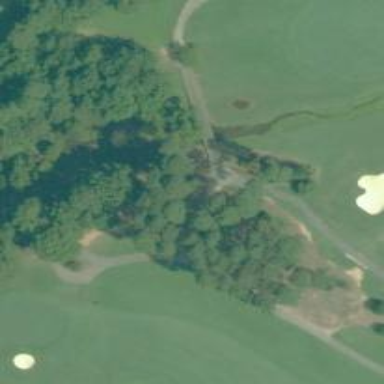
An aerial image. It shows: Pathway for golfing.